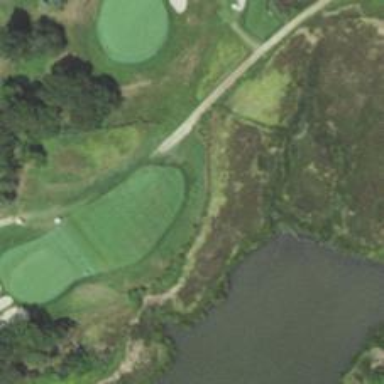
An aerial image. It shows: Golf hole.